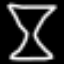
Label: hourglass